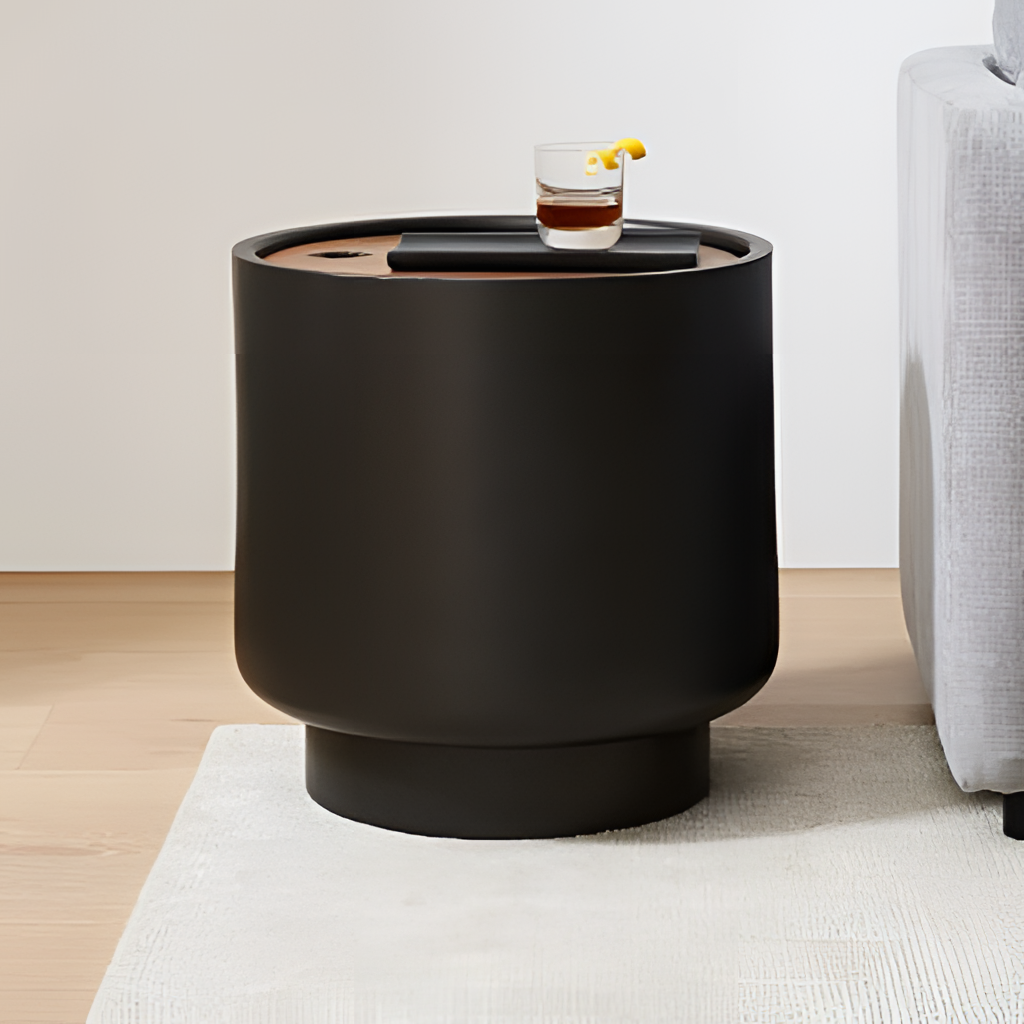
black metal side table, living room, paint wallpaper, with solid pattern, wood flooring, with plank pattern, modern